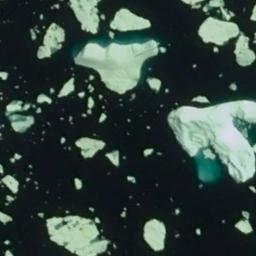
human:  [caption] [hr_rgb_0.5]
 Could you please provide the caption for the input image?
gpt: There are many ice on the deep blue sea .

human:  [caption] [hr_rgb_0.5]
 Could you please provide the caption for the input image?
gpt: Many ice cubes of various sizes are scattered floating on the blue sea .

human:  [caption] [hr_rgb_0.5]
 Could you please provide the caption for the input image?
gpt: There are different shapes of sea ice .

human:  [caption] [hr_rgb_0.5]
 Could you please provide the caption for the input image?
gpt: Some ice hummocks and several small pieces of sea ice float in the deep blue sea .

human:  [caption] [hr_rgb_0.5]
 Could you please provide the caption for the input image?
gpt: There are many pieces of sea ice .